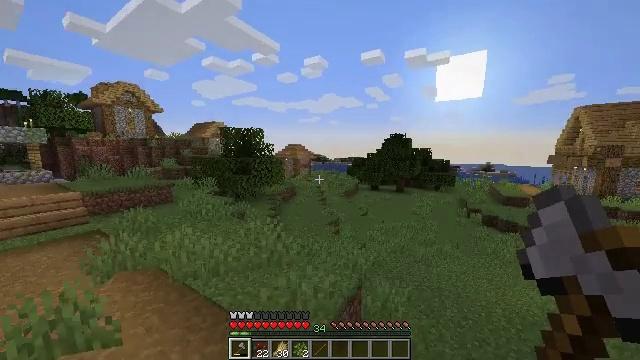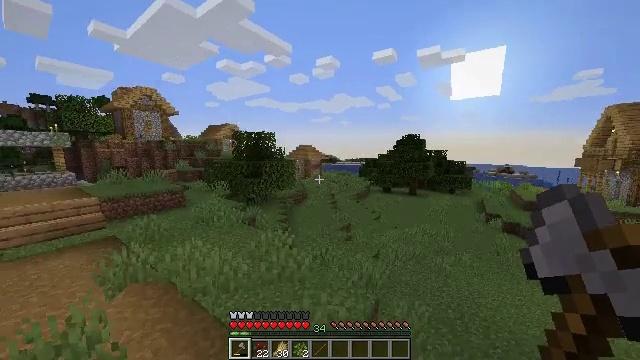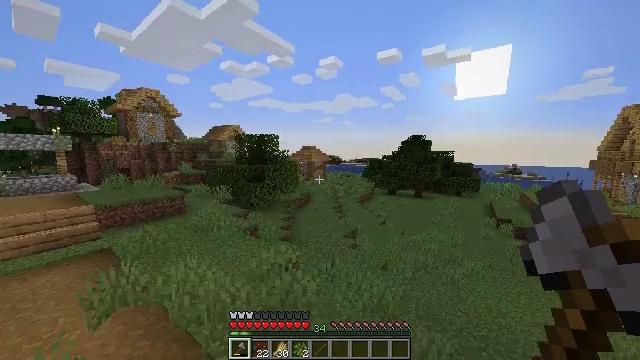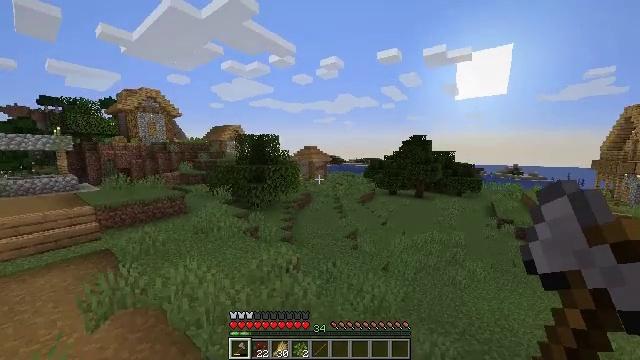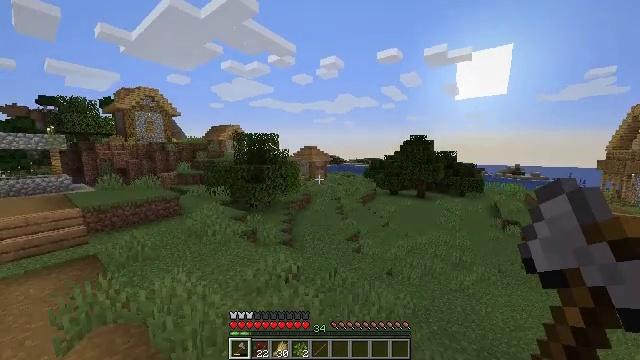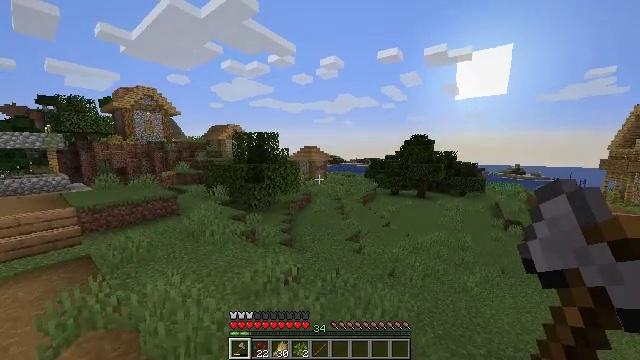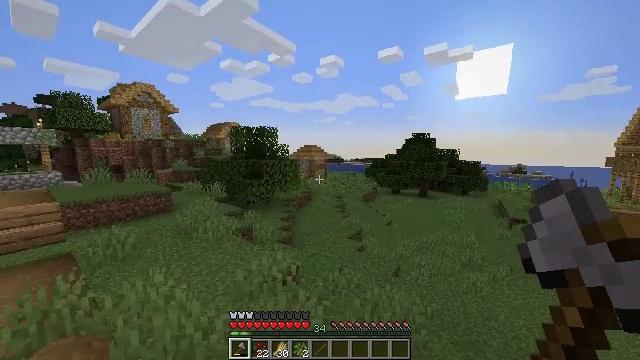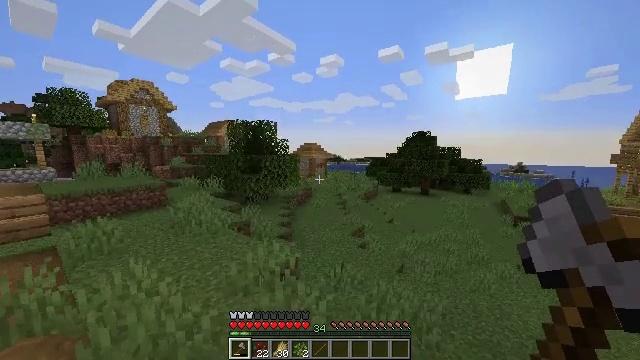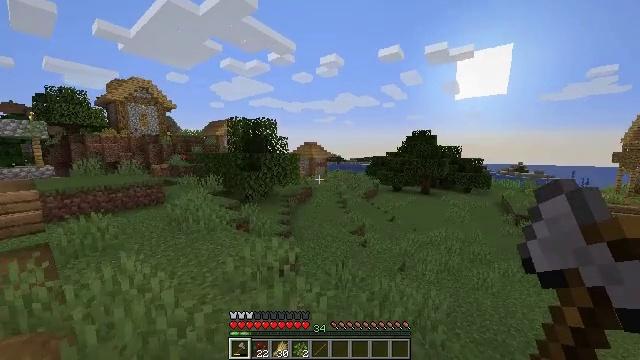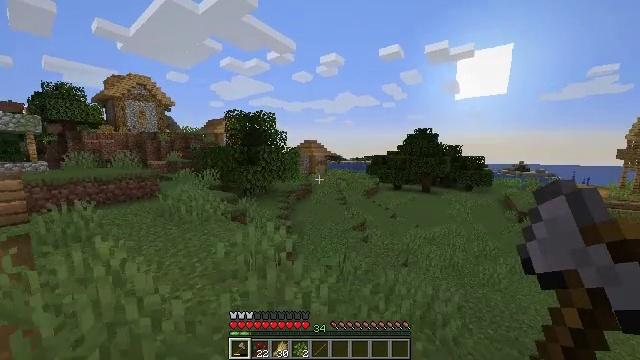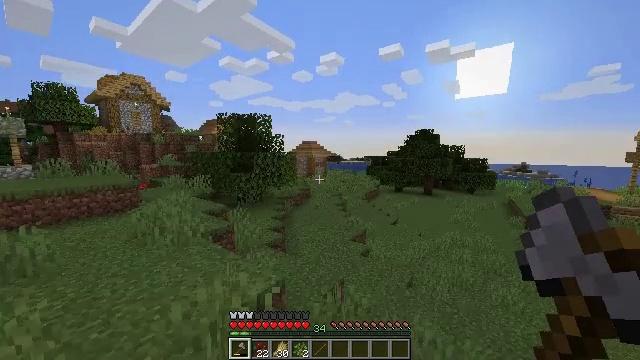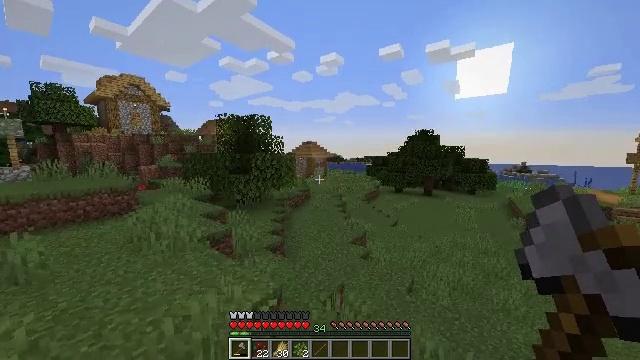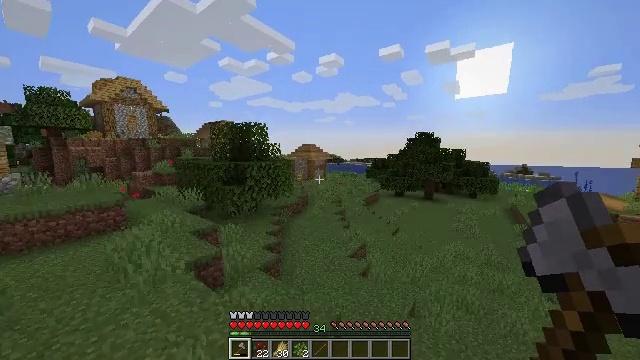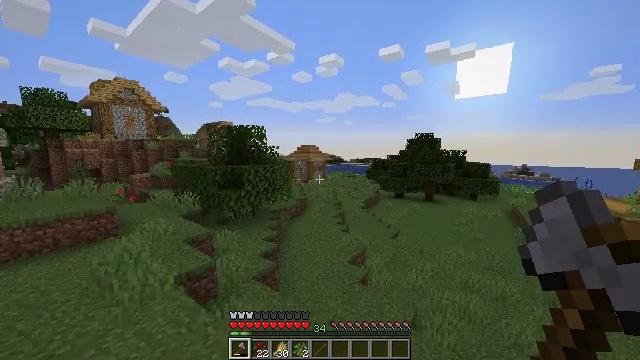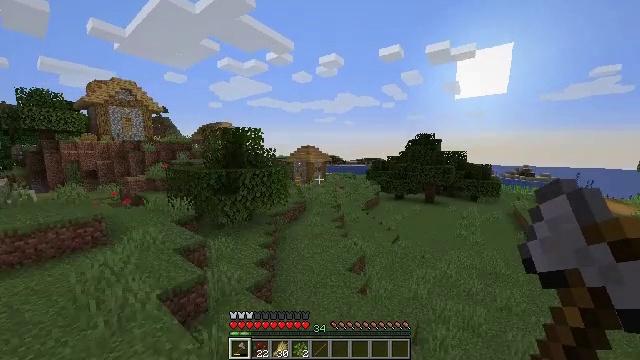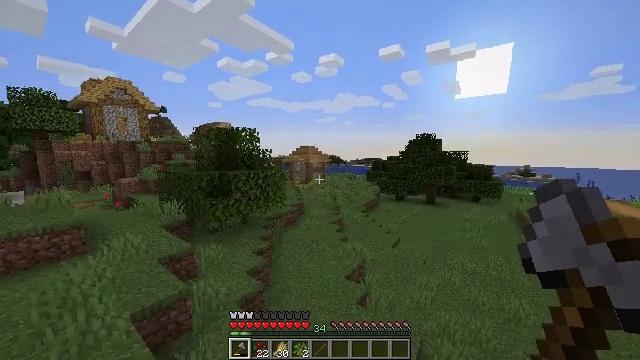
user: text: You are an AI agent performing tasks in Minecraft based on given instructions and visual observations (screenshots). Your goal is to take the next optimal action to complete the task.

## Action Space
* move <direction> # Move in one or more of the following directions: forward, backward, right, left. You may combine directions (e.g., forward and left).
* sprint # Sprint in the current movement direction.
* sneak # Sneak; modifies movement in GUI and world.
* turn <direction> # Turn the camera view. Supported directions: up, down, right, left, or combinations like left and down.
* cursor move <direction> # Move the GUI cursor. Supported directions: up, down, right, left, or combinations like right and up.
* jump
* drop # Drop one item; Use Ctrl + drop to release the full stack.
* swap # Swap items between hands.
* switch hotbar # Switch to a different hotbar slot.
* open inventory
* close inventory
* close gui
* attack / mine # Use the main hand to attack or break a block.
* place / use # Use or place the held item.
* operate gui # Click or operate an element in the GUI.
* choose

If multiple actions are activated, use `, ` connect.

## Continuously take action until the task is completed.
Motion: motion action
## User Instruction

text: Break the loom.
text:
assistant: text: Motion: move forward, turn left, jump
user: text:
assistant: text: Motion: move forward
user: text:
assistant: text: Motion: move forward
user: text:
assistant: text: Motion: move forward
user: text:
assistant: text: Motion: move forward
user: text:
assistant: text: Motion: move forward
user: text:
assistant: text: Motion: move forward
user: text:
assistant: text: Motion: move forward and move right
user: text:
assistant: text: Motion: move forward and move right
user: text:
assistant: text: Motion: move forward and move right, jump
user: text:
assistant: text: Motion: move forward and move right, jump
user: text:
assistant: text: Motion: move forward and move right, jump
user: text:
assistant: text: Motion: move forward, jump
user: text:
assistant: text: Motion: move forward
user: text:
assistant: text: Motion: move forward
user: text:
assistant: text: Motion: move forward
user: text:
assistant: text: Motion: move forward
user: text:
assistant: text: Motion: move forward
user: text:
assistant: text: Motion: move forward
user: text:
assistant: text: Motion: move forward
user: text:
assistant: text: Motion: move forward
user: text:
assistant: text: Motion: move forward
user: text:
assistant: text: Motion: move forward
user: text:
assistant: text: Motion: move forward, jump
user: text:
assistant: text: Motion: move forward, jump
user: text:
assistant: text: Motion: move forward, jump
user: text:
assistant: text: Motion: move forward, jump
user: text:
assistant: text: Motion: move forward
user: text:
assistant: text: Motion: move forward
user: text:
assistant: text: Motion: move forward